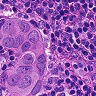
Metastatic tissue present: yes